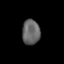
Tissue: prostate
Cell type: T cells
Senescence score: 0.3604
Nuclear area (px): 437
Mean DAPI intensity: 101.849